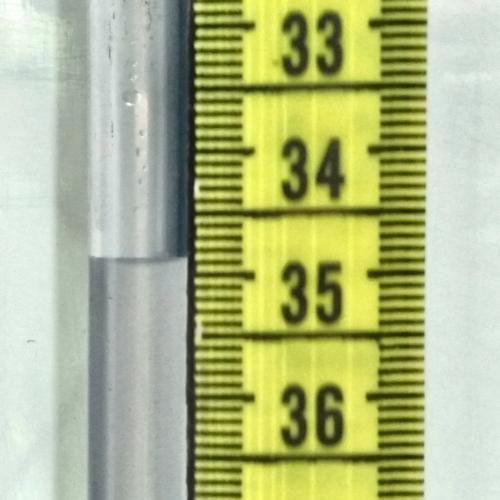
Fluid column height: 34.9 cm